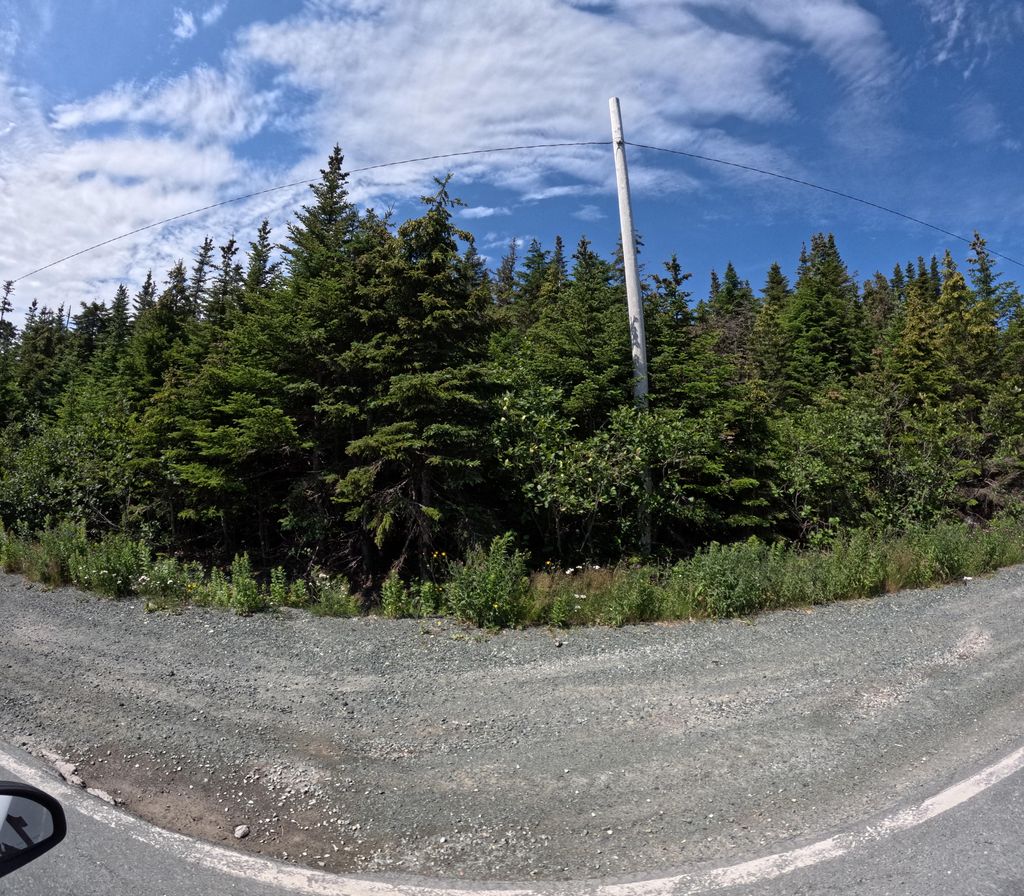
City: st_johns